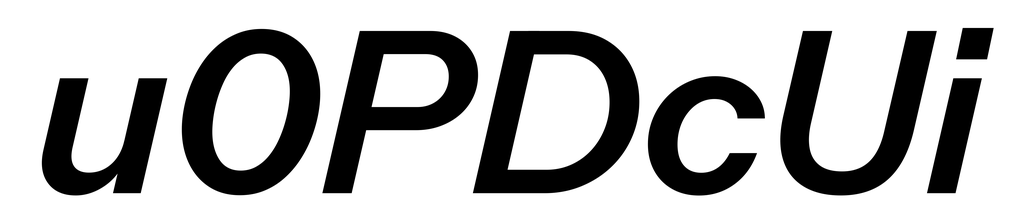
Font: InstrumentSans-Italic_SemiBold_Italic